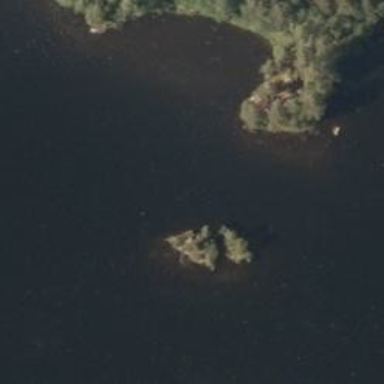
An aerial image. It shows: Islet.